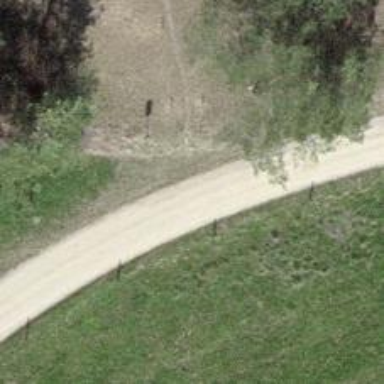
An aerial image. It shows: Gravel track with grade2 tracktype.